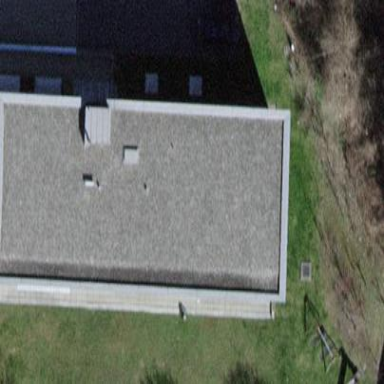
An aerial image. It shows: Building with flat roof.